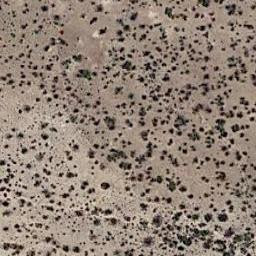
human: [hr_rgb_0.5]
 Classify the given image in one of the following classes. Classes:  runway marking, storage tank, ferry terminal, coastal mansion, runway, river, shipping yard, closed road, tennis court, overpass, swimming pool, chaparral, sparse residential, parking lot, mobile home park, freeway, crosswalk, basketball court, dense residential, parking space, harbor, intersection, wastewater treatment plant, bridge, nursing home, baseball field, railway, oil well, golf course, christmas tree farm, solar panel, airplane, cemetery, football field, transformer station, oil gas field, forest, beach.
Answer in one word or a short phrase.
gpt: chaparral